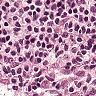
Metastatic tissue present: no